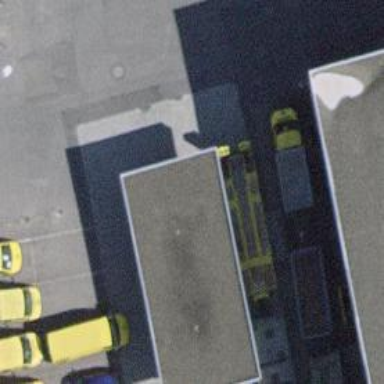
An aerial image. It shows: View of roof of building.